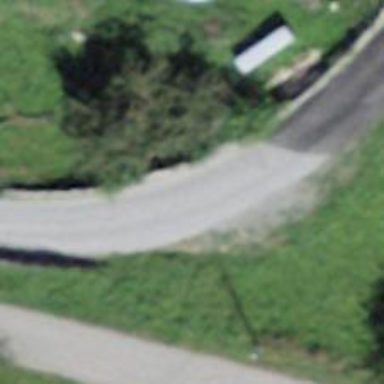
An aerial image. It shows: Unclassified road with asphalt surface.